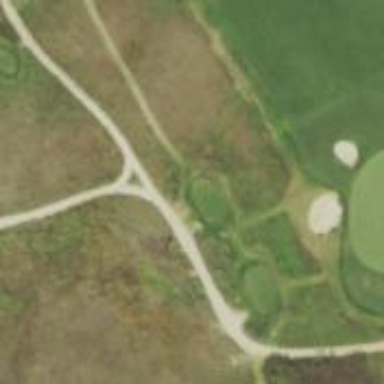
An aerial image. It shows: Path for both roads and golfers.